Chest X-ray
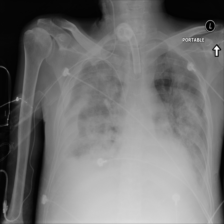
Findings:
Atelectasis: negative
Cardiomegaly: negative
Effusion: negative
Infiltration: negative
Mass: negative
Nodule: negative
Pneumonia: negative
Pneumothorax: negative
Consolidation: negative
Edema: negative
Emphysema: negative
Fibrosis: negative
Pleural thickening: positive
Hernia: negative